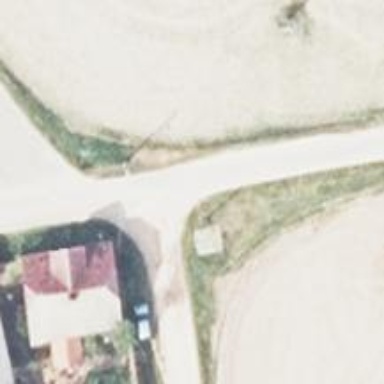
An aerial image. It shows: Asphalt road in residential area.